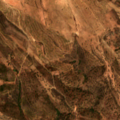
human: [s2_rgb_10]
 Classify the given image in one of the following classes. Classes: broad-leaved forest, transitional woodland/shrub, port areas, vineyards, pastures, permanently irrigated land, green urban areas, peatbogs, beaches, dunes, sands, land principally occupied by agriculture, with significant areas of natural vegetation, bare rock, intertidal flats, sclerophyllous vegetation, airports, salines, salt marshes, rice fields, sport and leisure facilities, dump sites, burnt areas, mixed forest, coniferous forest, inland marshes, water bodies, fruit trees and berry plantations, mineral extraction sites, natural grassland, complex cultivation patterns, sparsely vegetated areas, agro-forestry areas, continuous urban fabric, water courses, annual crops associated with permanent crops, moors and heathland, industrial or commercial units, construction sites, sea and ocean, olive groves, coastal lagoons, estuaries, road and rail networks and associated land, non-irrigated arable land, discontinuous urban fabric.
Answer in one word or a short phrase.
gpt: land principally occupied by agriculture, with significant areas of natural vegetation, agro-forestry areas, transitional woodland/shrub